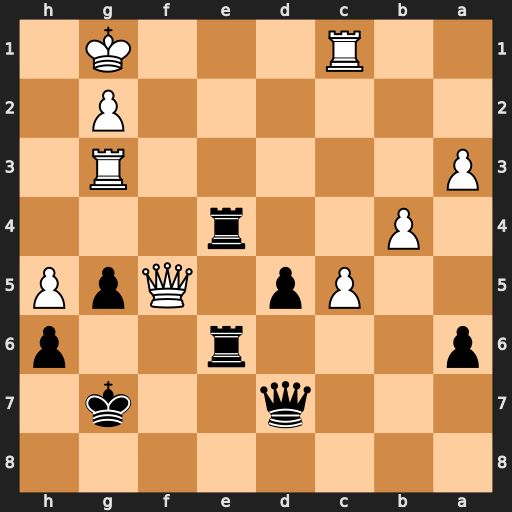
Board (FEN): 8/3q2k1/p3r2p/2Pp1QpP/1P2r3/P5R1/6P1/2R3K1
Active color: b
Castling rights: -
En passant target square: -
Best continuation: Re1+ Kh2 Rxc1